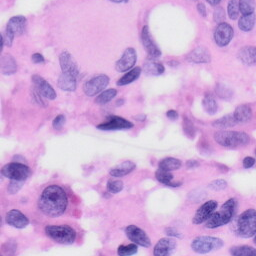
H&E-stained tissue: Skin